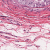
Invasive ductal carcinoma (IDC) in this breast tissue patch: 0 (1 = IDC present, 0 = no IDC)